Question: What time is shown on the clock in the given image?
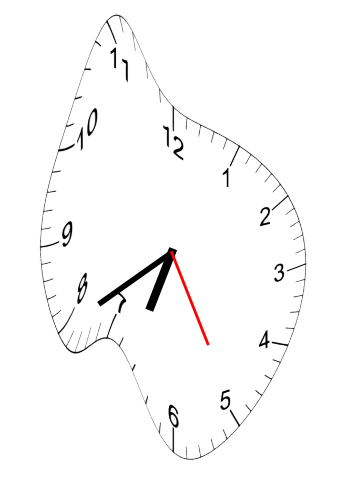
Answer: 06:39:25